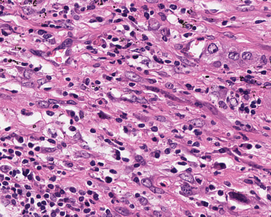
Tumor epithelial tissue: yes
Tumor-associated stroma tissue: yes
Normal tissue: no